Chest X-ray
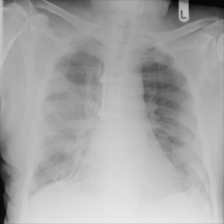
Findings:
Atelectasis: negative
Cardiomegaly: negative
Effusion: negative
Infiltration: negative
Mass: negative
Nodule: negative
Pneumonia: negative
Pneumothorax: negative
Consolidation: negative
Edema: negative
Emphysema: negative
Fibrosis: negative
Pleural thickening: negative
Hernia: negative